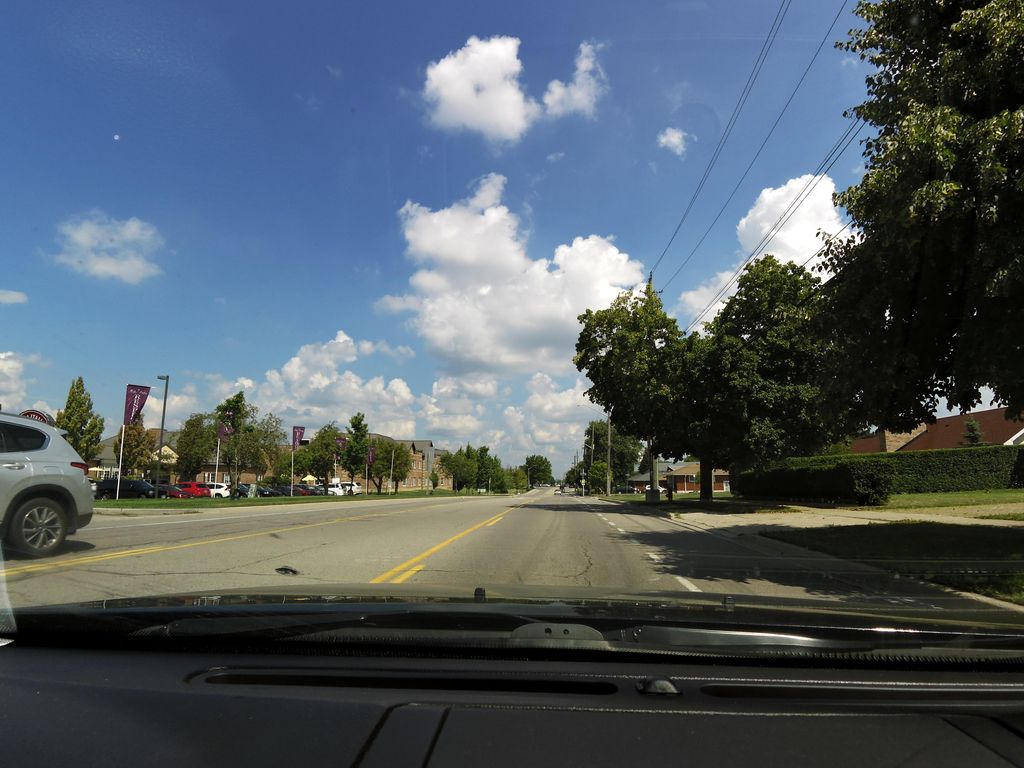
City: hamilton